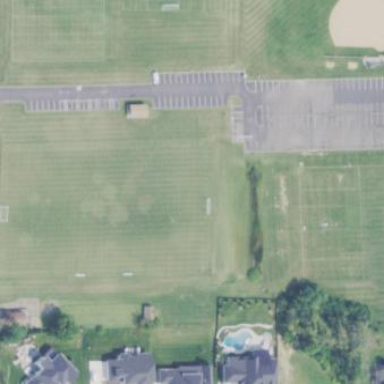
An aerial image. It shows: Soccer pitch for leisureland activities.